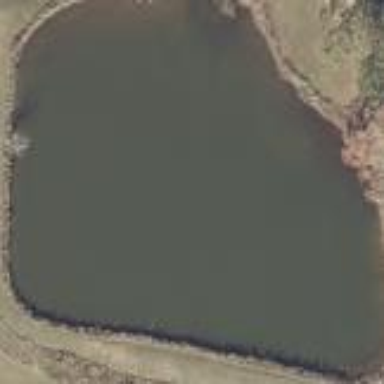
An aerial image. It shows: Peaceful pond surrounded by nature.